Question: Is there a way to put text into the the upper left header cell of a DataGridView?
The red x marks the spot I want to fill with text:

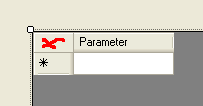
Answer: Try 'grid.TopLeftHeaderCell.Value = "Text";'.